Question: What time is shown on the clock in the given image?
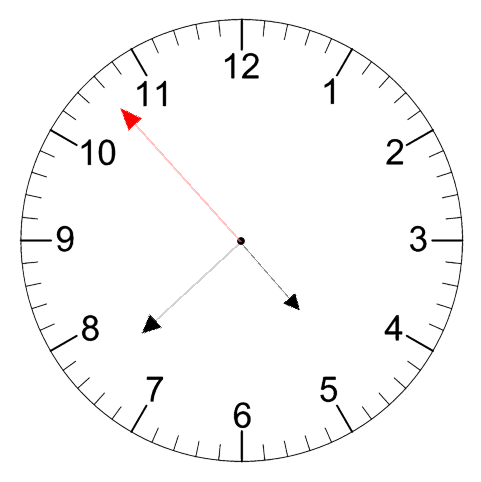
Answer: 04:37:53